Question: I want to save a bitmap image using memory stream object in emf format. When I used save method, it throws following exception:
Code:
'''
Bitmap image = new Bitmap(Server.MapPath("Stacking.Png"));
MemoryStream stream = new MemoryStream();
image.Save(stream, ImageFormat.Emf);
'''
Please explain me what is causing this error and how can I save the file in emf format?
Thanks and regards,
Anand
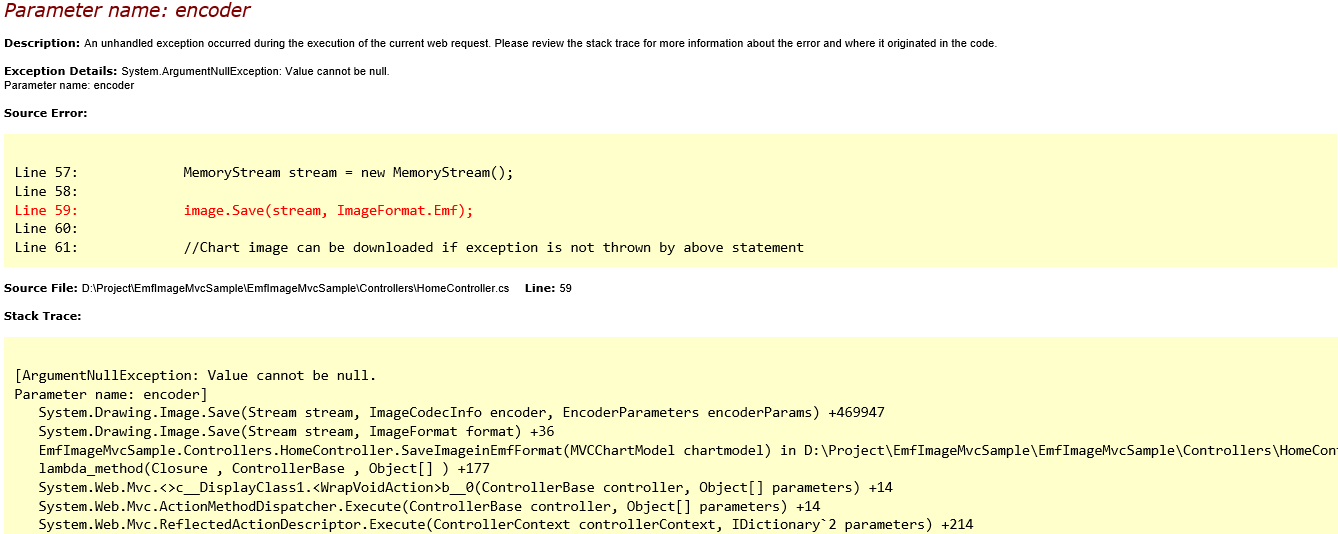
Answer: I found a simple workaround for this. I used the following code:
'''
image.Save(Server.MapPath(FileName));
MemoryStream stream1 = new MemoryStream(System.IO.File.ReadAllBytes(Server.MapPath(Filename)));
System.IO.File.Delete(Server.MapPath(Filename));
'''
This helped me downloading the image in emf file using memory stream object but still I have to save the image temporarily in server.
Thanks for the reply guys.